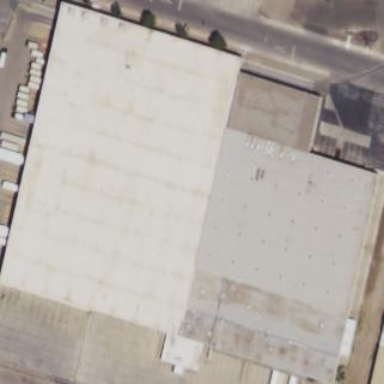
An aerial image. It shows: Warehouse building.